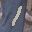
Label: 1